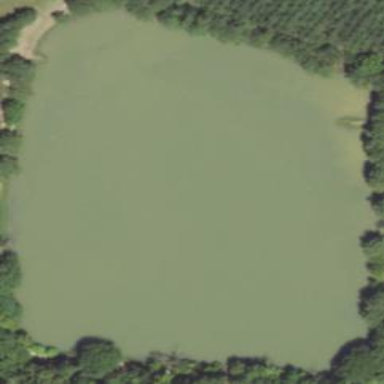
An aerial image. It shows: Peaceful pond surrounded by nature.